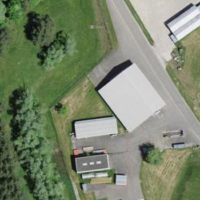
EUNIS habitat code: 57
Species observed at this site:
Prunus spinosa